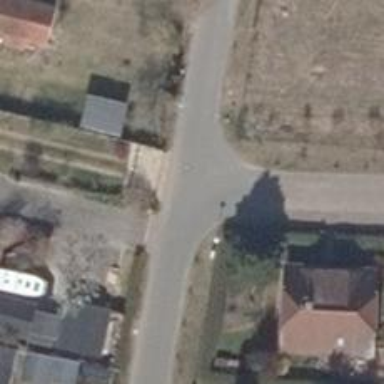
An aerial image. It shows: Residential road with sidewalk on the left side.